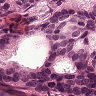
Metastatic tissue present: yes